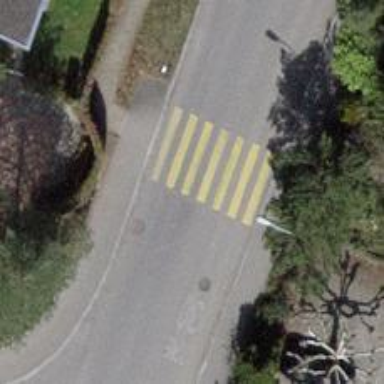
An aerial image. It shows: Uncontrolled zebra crossing with yellow markings on the road.